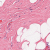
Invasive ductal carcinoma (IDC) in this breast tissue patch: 0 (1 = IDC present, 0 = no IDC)